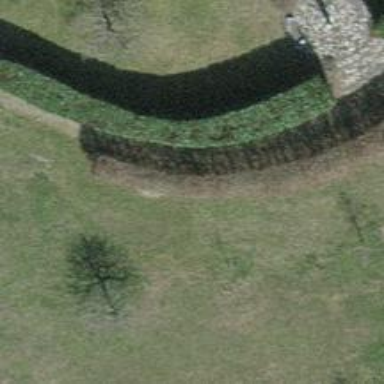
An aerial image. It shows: Hedge barrier.